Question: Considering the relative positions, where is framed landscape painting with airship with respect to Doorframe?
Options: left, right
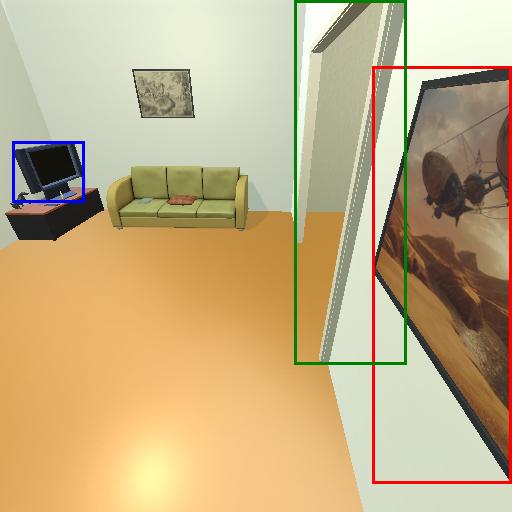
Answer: left